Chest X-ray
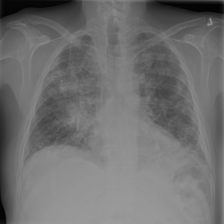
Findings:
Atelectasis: positive
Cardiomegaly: negative
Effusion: negative
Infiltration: negative
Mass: negative
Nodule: negative
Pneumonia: negative
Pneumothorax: negative
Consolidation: negative
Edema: negative
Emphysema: negative
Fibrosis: negative
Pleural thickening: negative
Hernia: negative